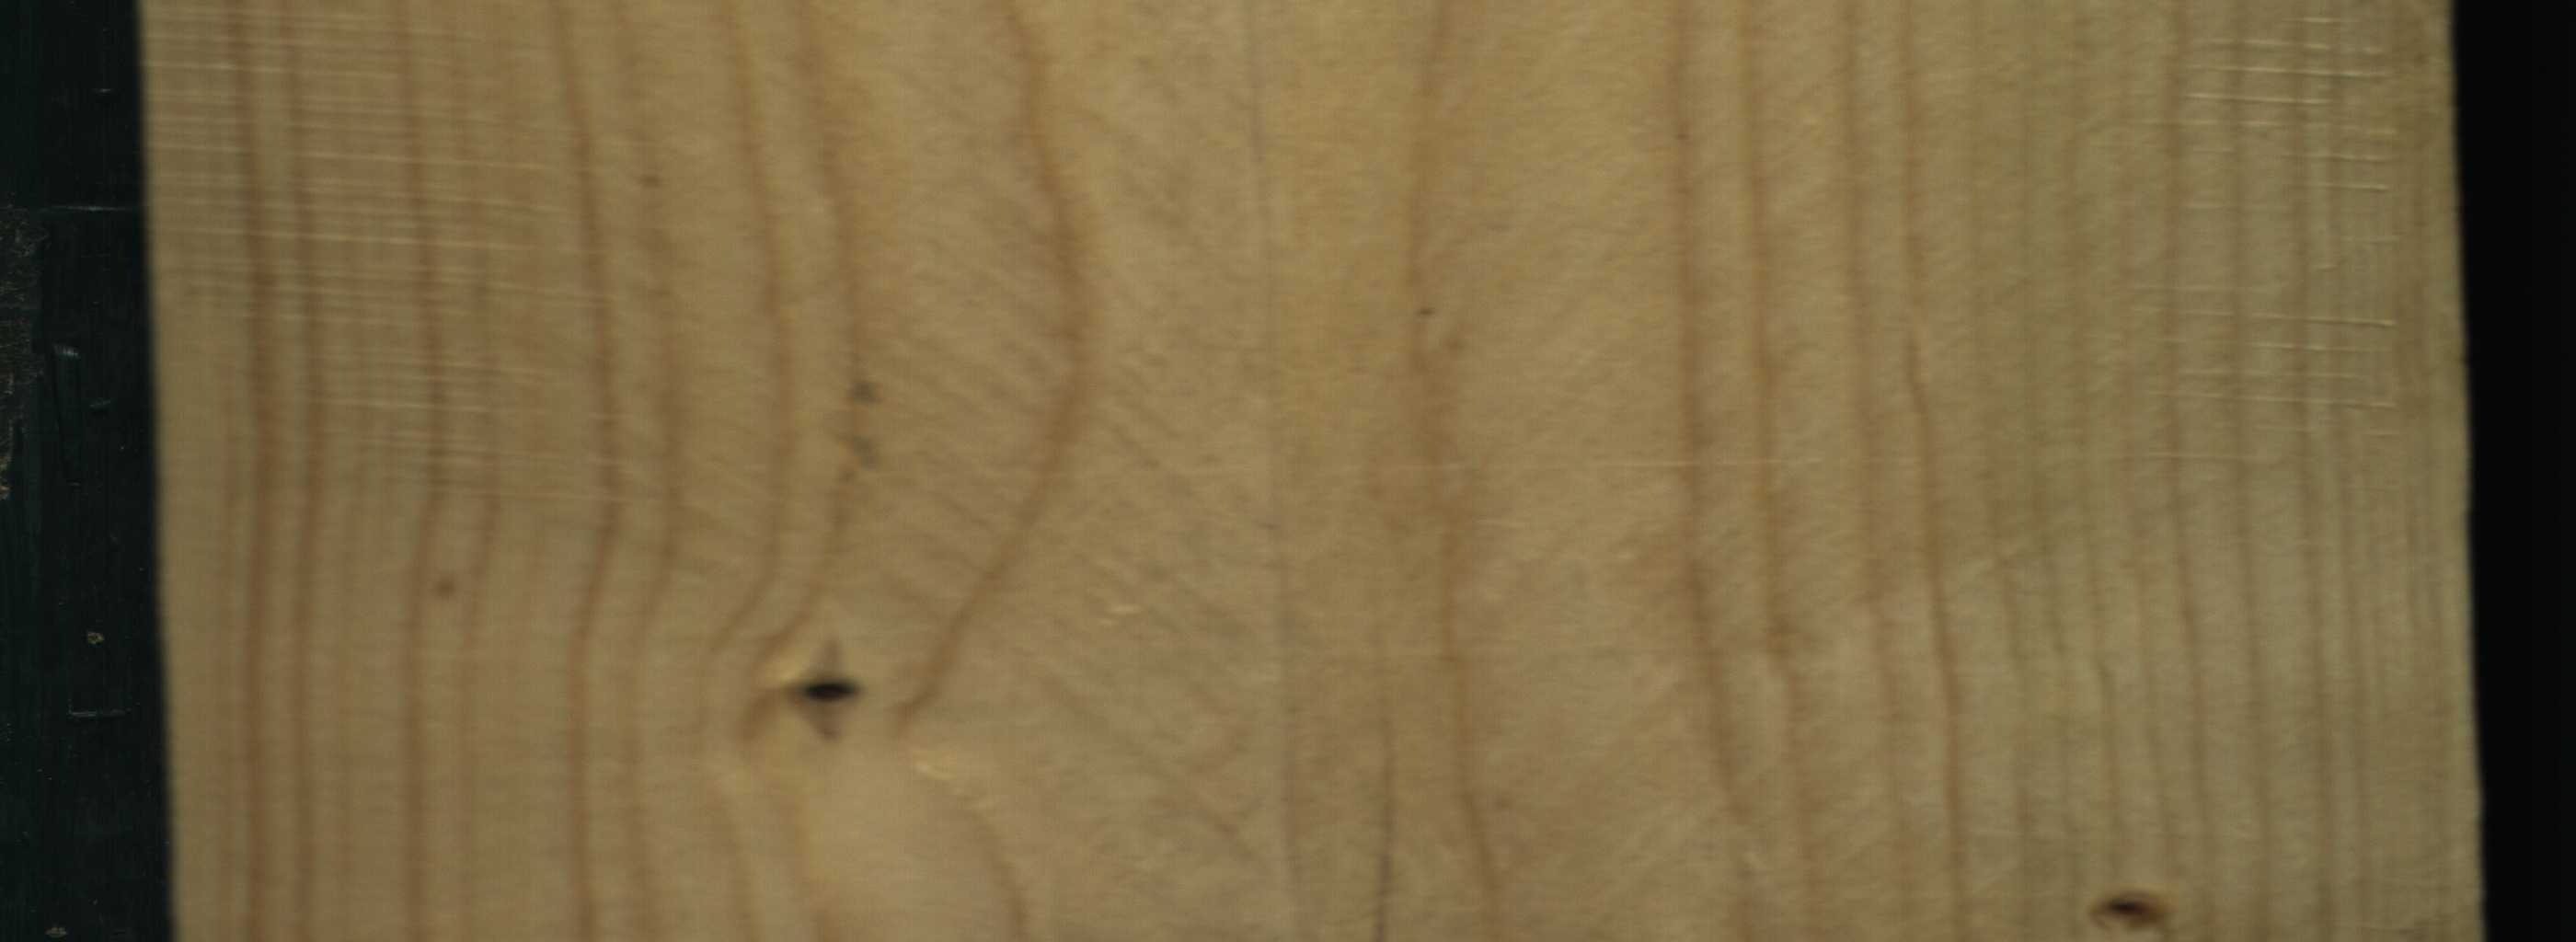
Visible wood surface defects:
Dead_Knot
Live_Knot